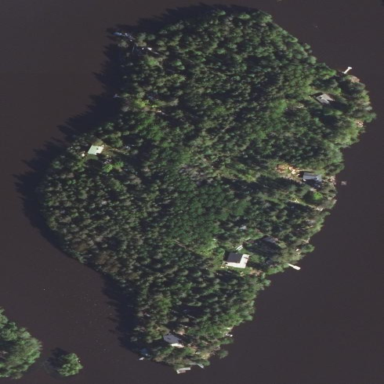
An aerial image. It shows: Islet.